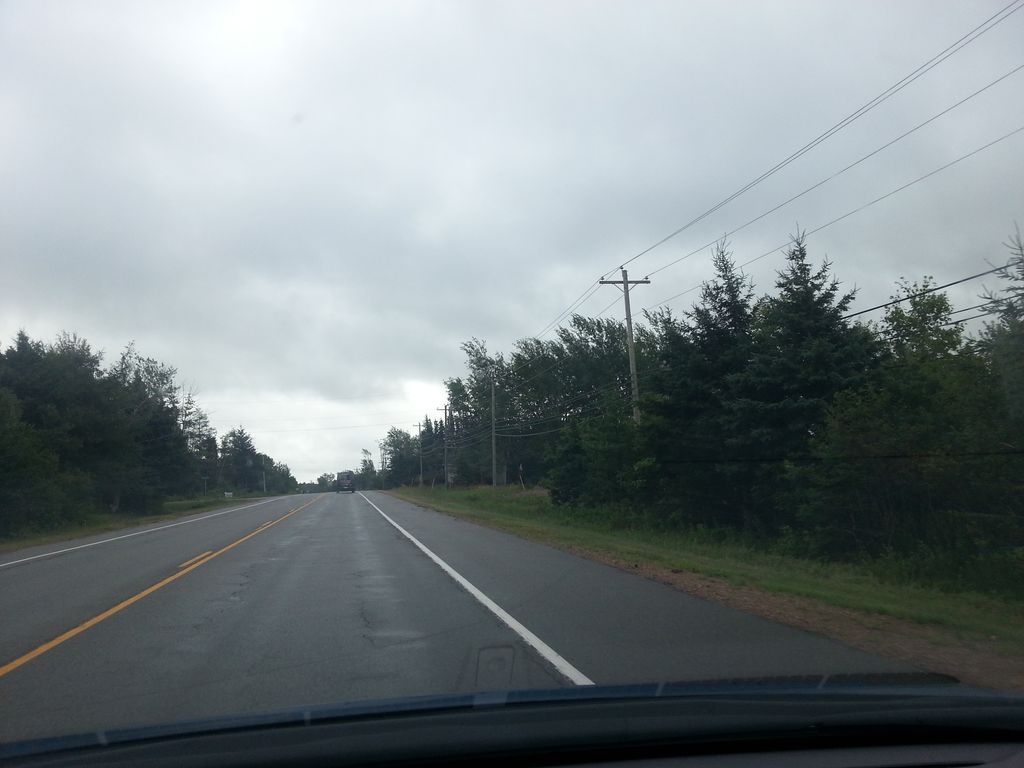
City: charlottetown